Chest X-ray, PA view. Patient: 33 years old, sex M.
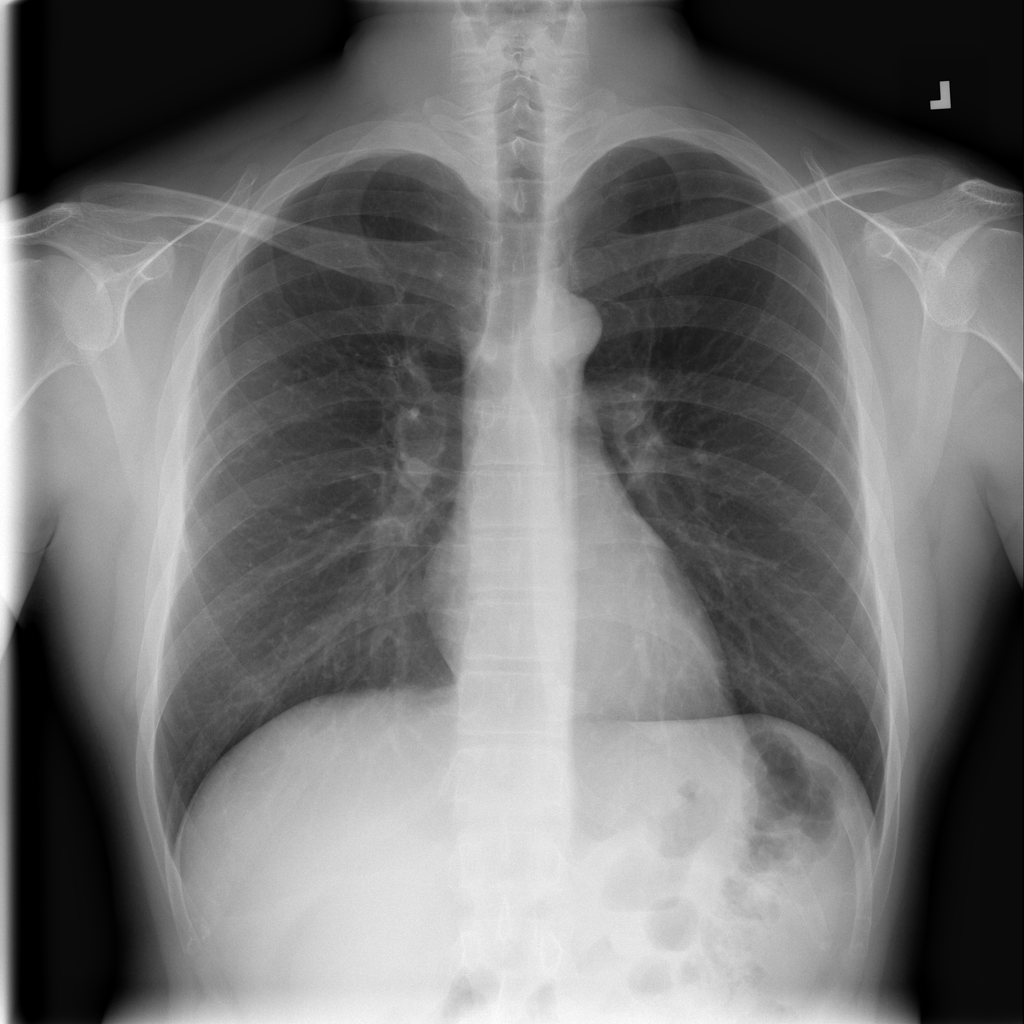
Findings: No Finding